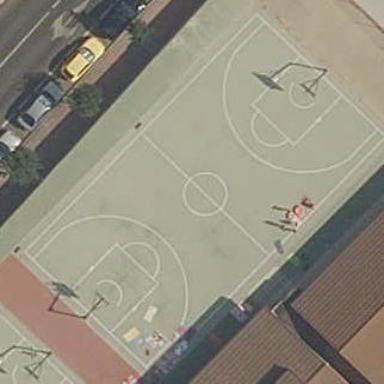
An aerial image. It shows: Basketball court on leisure land pitch.